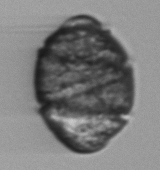
Label: Margalefidinium